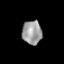
Tissue: lung
Cell type: Epithelial cells
Senescence score: 0.2196
Nuclear area (px): 459
Mean DAPI intensity: 154.996